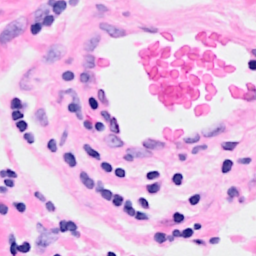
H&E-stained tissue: Breast